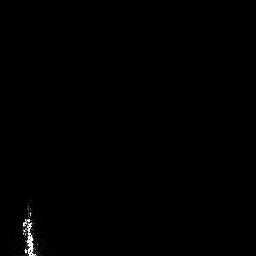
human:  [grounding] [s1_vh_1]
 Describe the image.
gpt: In the satellite image, there is  <ref>1 medium ship </ref> <box>[[7, 76, 14, 99, 0]]</box> located at bottom left.